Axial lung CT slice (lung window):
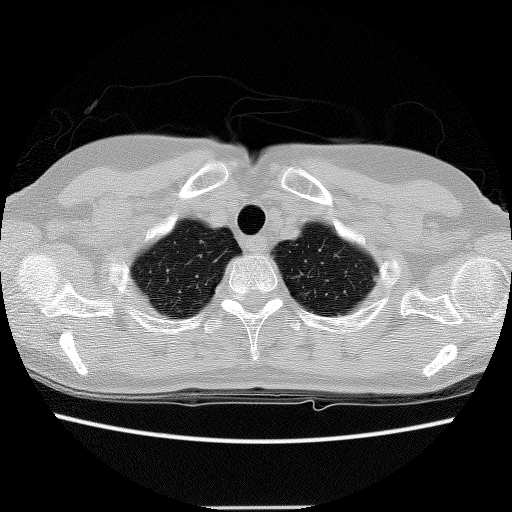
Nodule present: no